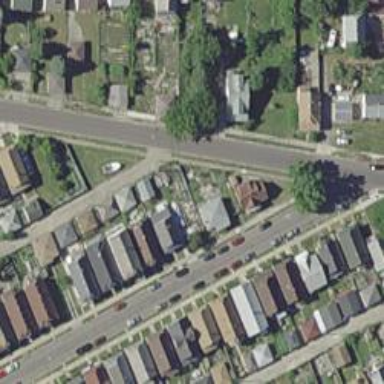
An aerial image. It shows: Alley classified as service road.